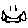
Label: smiley face